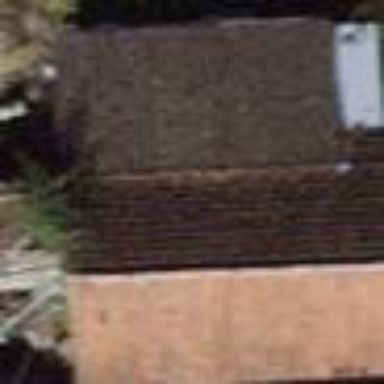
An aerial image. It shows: Shed building.